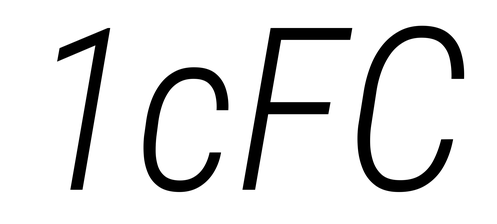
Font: Roboto-Italic_Condensed_Light_Italic